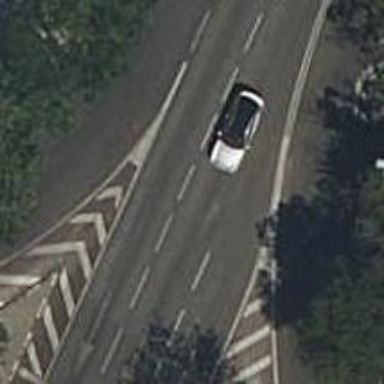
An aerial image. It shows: Road with traffic signals.